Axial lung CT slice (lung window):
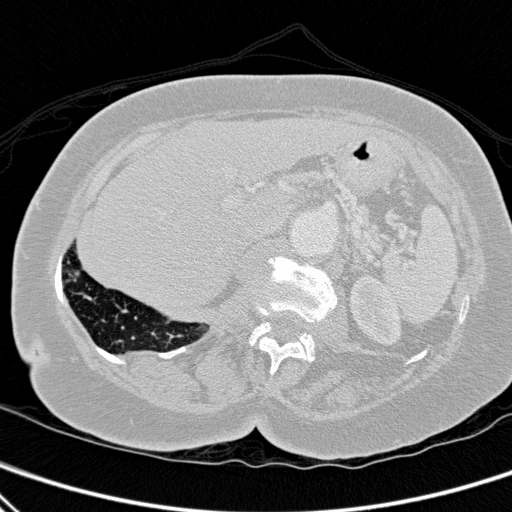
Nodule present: no